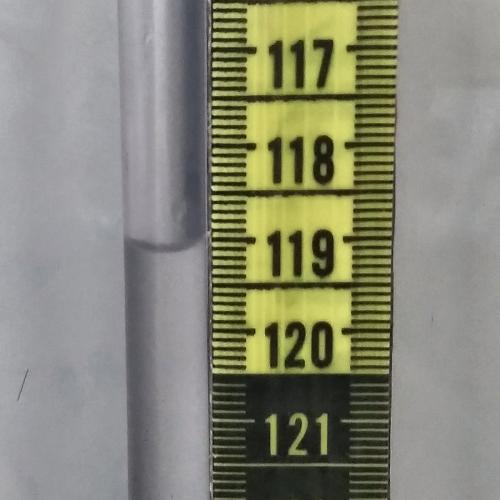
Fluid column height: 119.1 cm